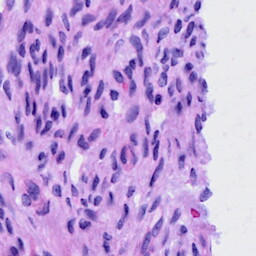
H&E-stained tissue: Cervix